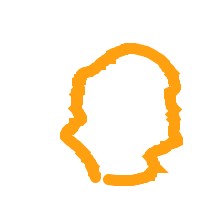
Shape: circle